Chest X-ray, AP view. Patient: 66 years old, sex M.
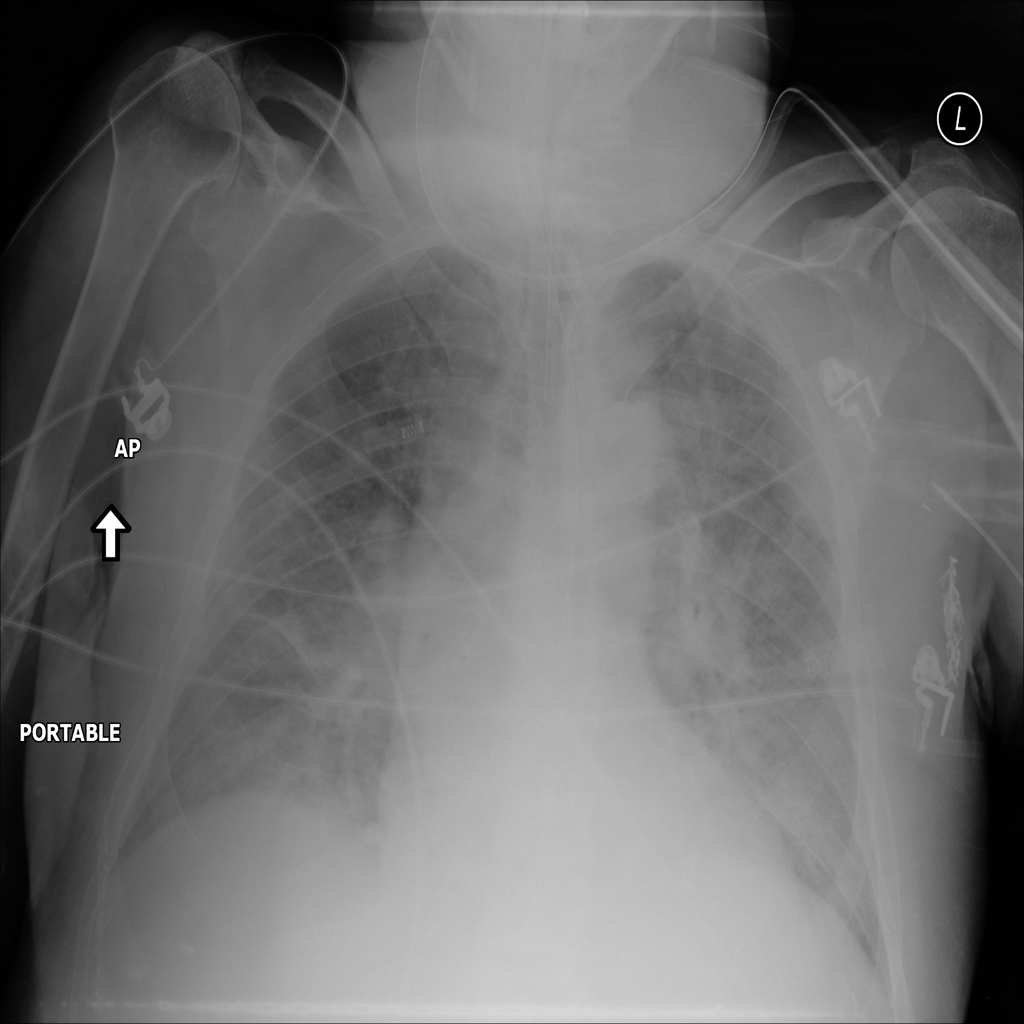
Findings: Infiltration